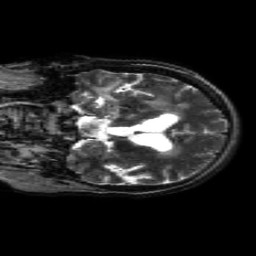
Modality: T2w
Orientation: coronal
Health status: ill
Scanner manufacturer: siemens
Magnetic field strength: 3 T
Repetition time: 7.63 s
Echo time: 0.095 s